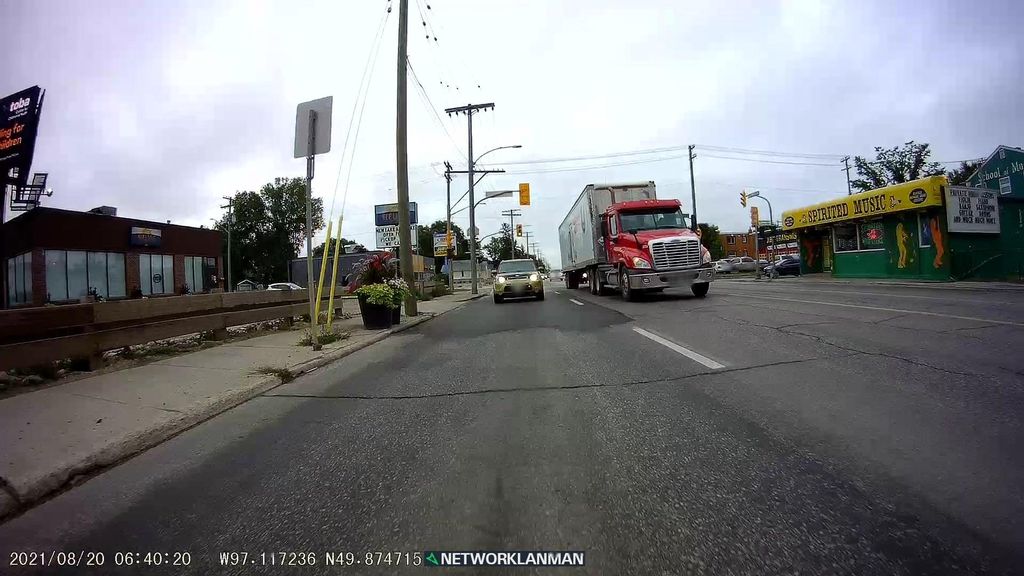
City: winnipeg